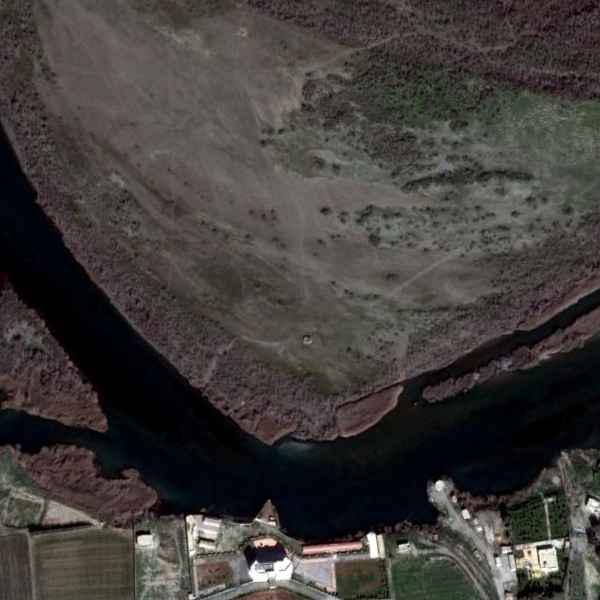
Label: River